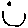
Label: smiley face